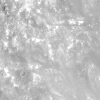
Atmospheric dust classification: not_dusty